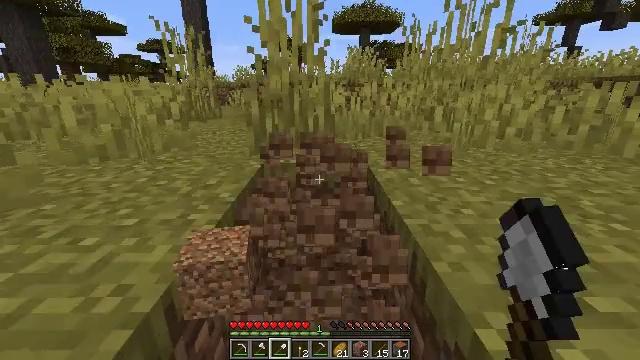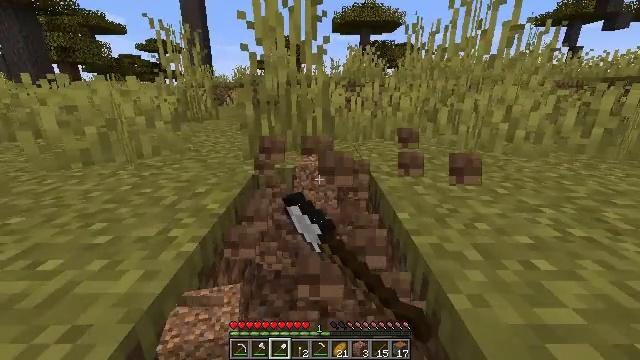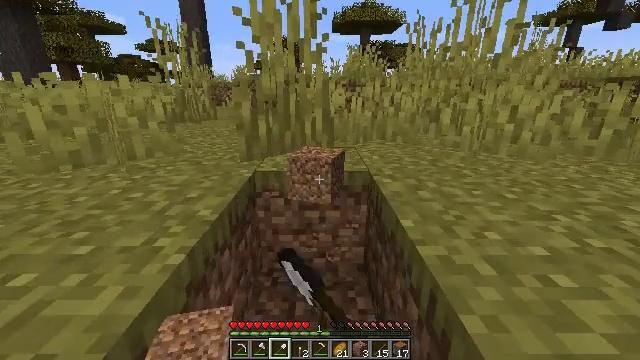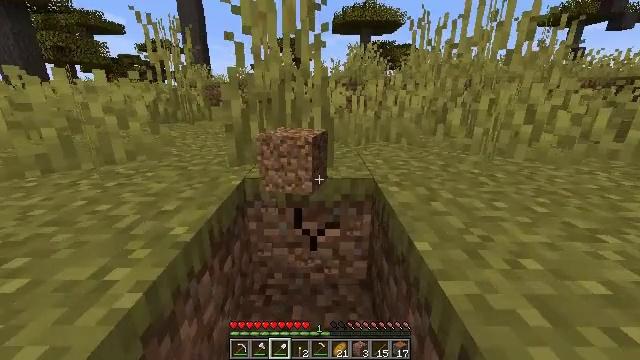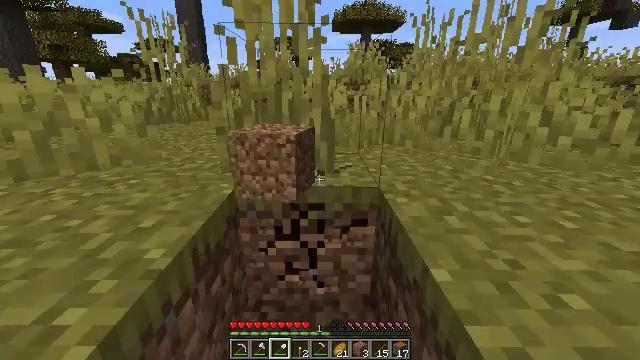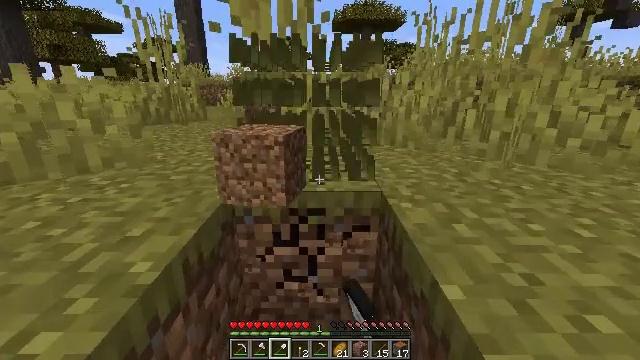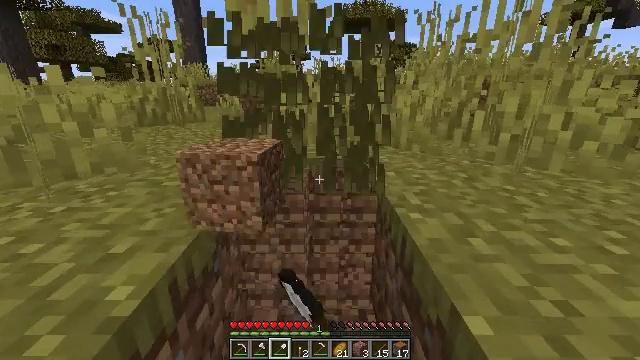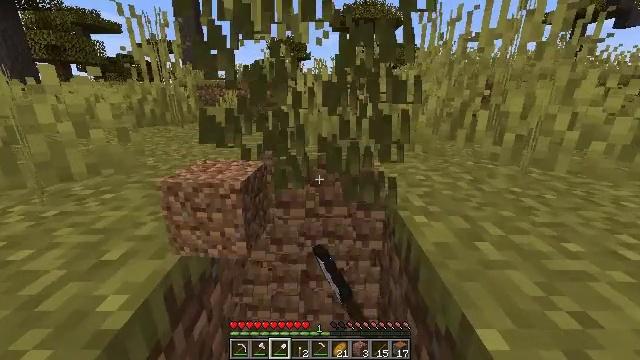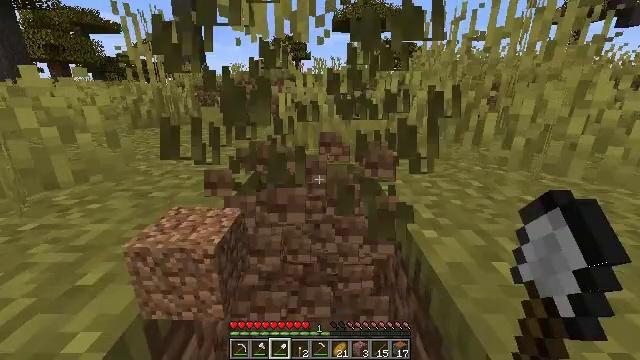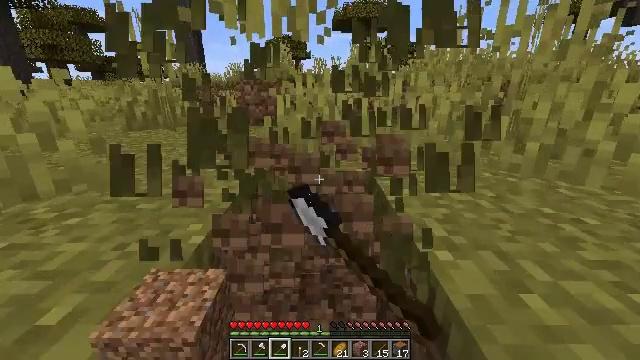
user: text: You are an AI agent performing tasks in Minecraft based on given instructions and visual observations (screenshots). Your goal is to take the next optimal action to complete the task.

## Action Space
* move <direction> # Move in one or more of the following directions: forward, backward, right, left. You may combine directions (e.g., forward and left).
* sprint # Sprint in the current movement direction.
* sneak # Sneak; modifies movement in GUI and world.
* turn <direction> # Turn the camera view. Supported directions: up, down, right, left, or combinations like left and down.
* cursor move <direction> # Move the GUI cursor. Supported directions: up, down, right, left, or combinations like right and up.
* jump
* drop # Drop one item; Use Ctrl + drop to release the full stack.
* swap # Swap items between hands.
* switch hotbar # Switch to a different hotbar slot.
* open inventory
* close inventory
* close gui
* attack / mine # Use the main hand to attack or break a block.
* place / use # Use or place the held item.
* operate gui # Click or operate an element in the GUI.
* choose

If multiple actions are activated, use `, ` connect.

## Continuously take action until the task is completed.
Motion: motion action
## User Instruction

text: Clear away tall grass.
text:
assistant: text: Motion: move forward, attack / mine
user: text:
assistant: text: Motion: move forward, attack / mine
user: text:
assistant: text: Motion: move forward, attack / mine
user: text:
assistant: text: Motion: move forward, attack / mine
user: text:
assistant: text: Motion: attack / mine
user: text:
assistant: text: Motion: attack / mine
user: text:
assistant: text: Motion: attack / mine
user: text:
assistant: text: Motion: move forward, attack / mine
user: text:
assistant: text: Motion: move forward, attack / mine
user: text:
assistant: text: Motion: attack / mine